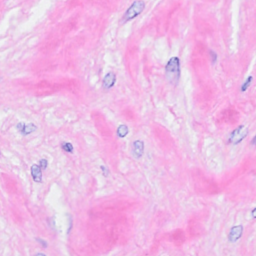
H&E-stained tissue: Breast